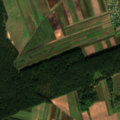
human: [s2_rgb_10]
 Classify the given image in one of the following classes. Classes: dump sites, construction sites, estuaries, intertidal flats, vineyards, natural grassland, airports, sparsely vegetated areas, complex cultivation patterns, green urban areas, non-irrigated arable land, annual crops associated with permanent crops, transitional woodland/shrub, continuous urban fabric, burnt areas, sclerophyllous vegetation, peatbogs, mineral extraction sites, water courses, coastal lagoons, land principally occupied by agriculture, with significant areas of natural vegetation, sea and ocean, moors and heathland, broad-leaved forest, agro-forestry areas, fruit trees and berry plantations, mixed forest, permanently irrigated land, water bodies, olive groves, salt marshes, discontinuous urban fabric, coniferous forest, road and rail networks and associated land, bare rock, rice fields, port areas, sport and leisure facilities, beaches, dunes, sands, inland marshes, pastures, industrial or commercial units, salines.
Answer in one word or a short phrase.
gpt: non-irrigated arable land, complex cultivation patterns, coniferous forest